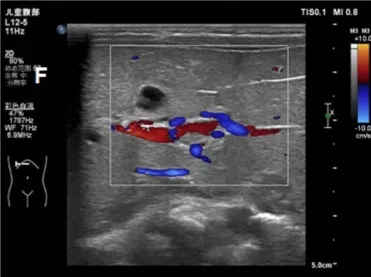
The blood flow signal of portal vein thrombosis at day 16.
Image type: radiology (ultrasound)